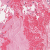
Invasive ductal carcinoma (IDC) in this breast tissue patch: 0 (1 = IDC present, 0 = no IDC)